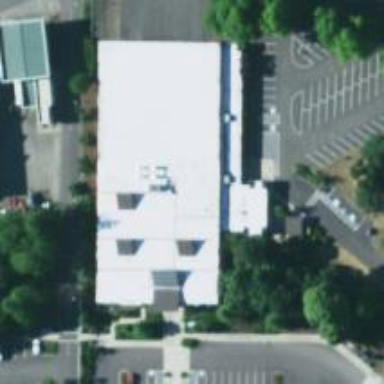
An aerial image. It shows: Public building.